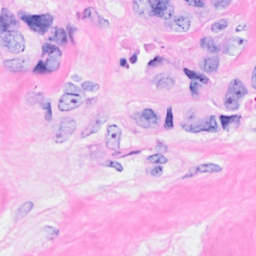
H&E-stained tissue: Breast